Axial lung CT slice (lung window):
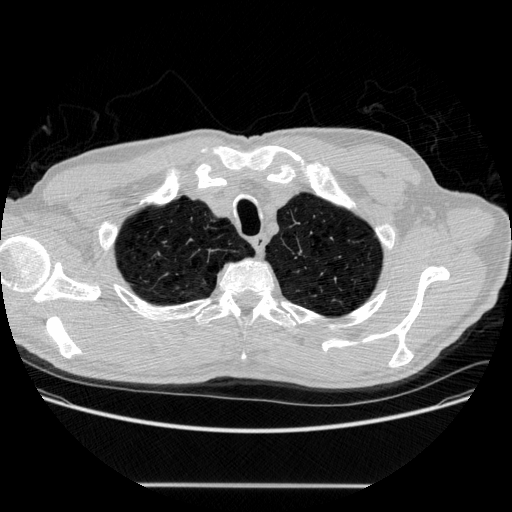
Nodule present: no